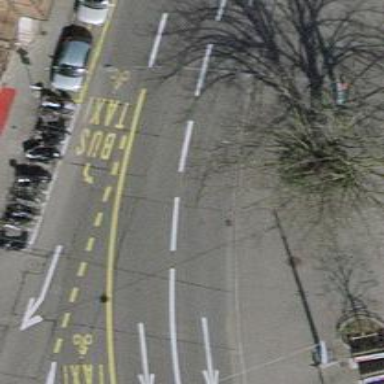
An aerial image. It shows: Asphalt primary highway with bus lane. The cycleway shares the bus lane.